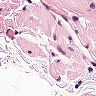
Metastatic tissue present: no